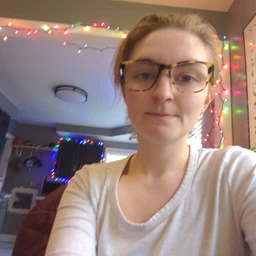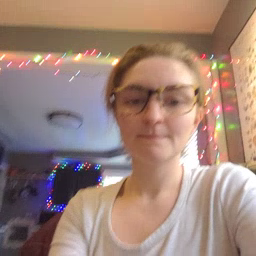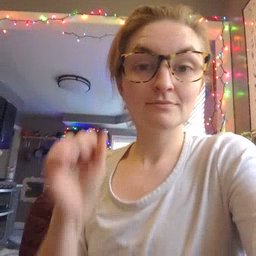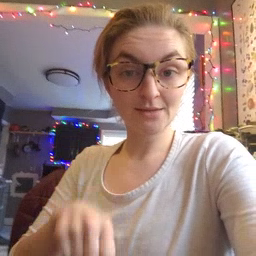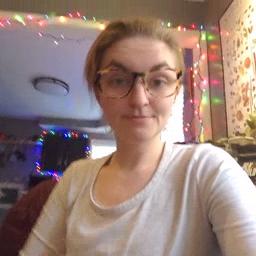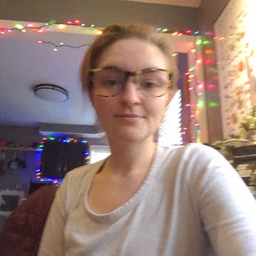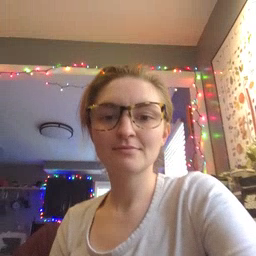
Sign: can